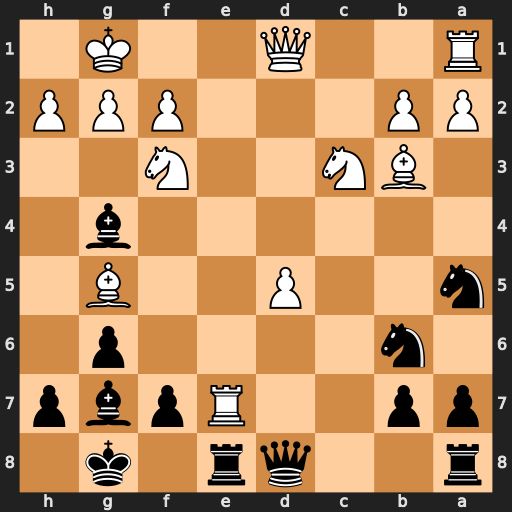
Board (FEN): r2qr1k1/pp2Rpbp/1n4p1/n2P2B1/6b1/1BN2N2/PP3PPP/R2Q2K1
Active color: b
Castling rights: -
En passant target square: -
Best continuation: Rxe7 d6 Bxf3 dxe7 Qxd1+